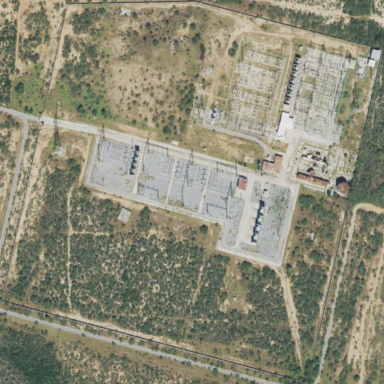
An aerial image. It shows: Fenced power substation at the transmission level.